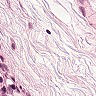
Metastatic tissue present: no